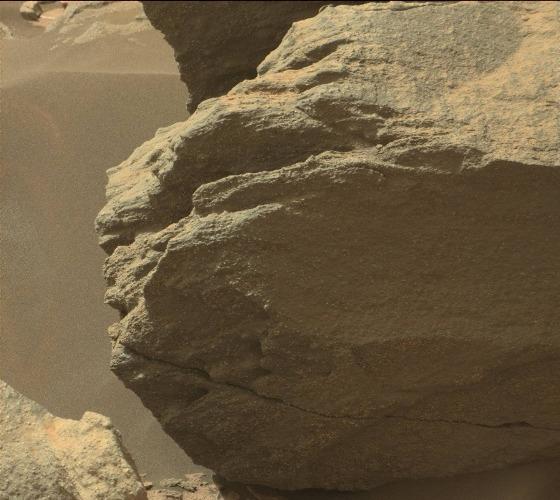
Terrain classes present: Gravel / Sand / Soil, Rock